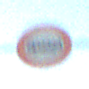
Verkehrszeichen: VerbotKraftomnibusse
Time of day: SunriseSunset
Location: Outdoor (Nature)
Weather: Clear
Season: NotSpecified
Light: Natural